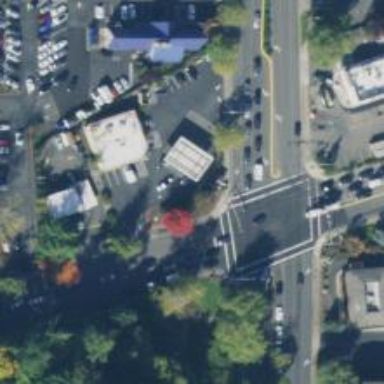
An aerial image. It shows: Crossing road.